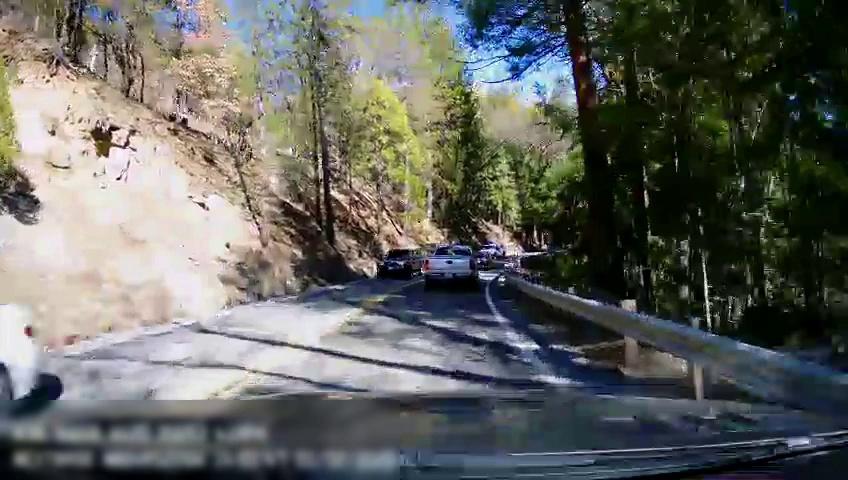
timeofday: Day
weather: Sunny
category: Drivable Space
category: Drivable Space
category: Vehicles | Truck
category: Vehicles | Car
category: Vehicles | Truck
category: Lanes | Opposite Lane
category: Lanes | Current Lane
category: Lanes | Opposite Lane
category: Lanes | Current Lane